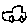
Label: car